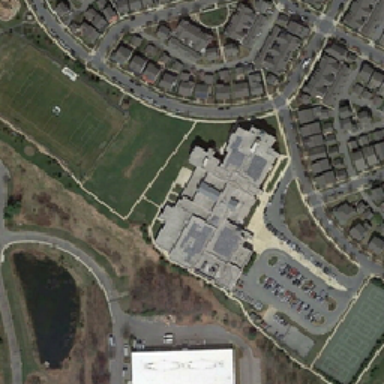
A large group of buildings in the northeast .